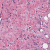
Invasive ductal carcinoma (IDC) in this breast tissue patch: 1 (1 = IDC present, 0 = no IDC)